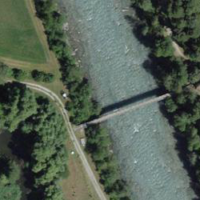
EUNIS habitat code: 15
Species observed at this site:
Motacilla alba
Impatiens parviflora
Angelica sylvestris
Aegopodium podagraria
Prunus padus